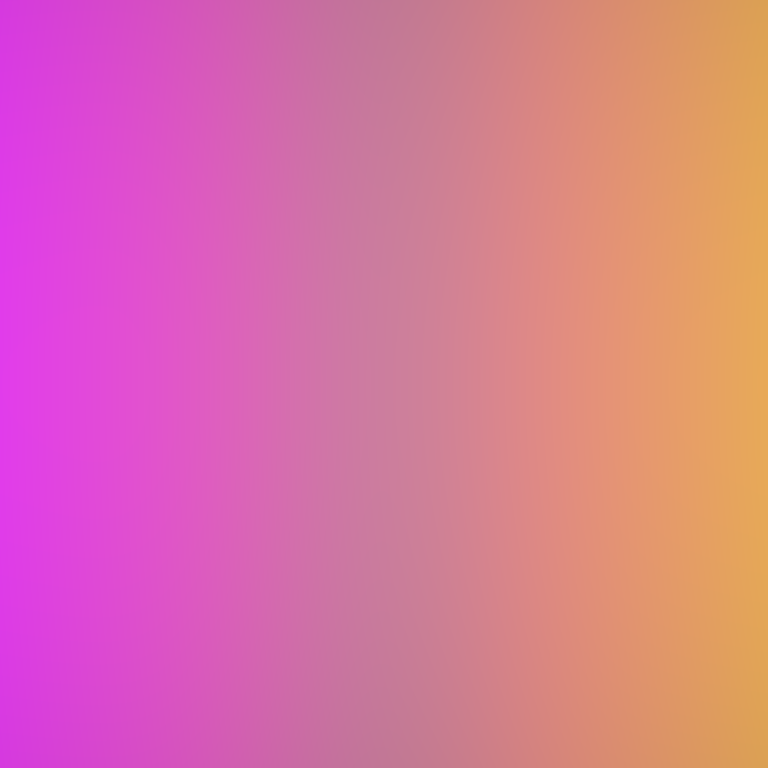
Abstract light effect, smooth gradient from violet to golden yellow, serene atmosphere, soft glow, no room, no furniture, no objects.